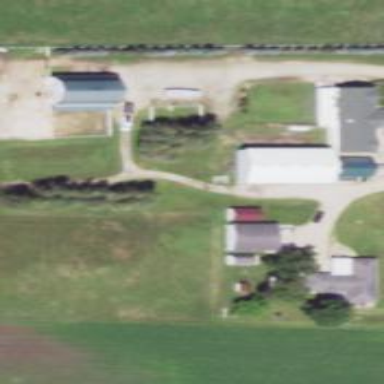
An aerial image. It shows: Farmyard area.